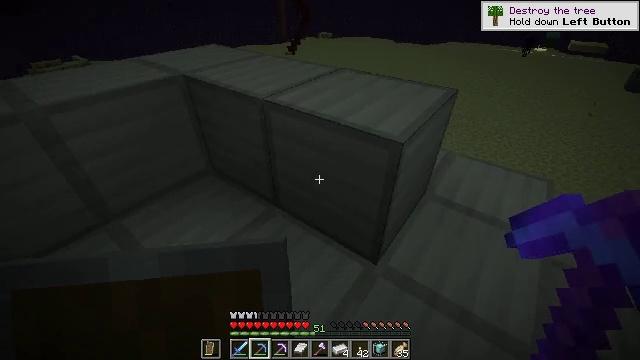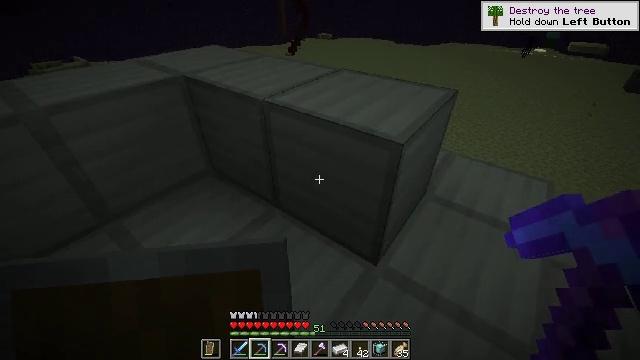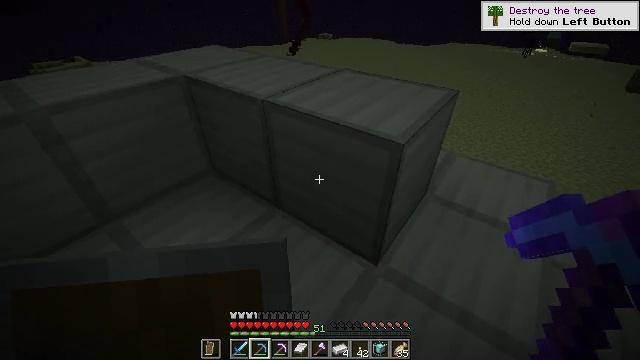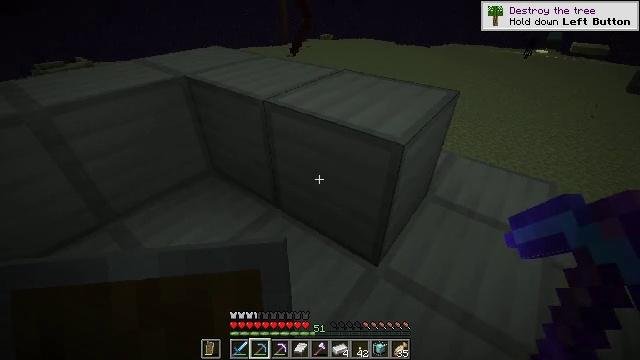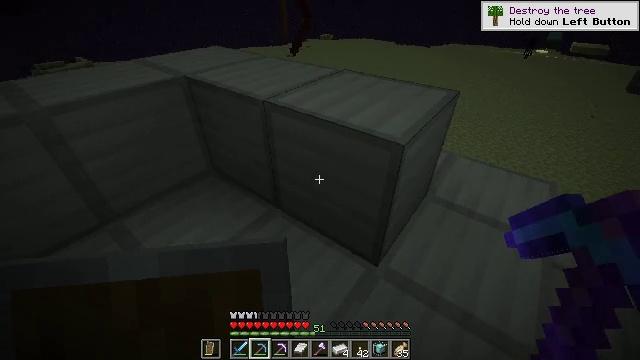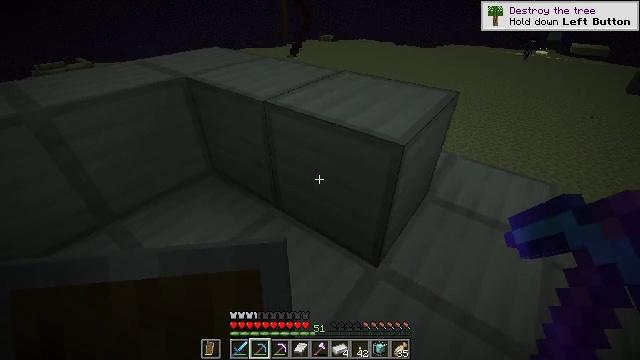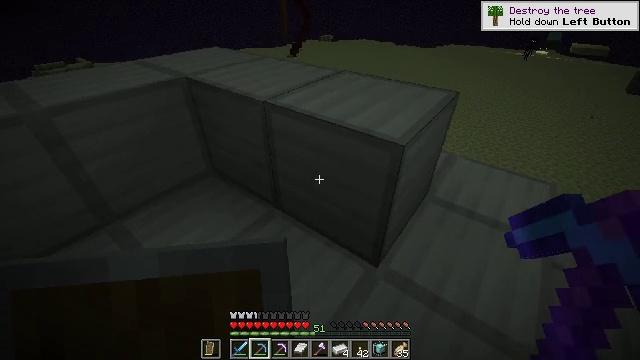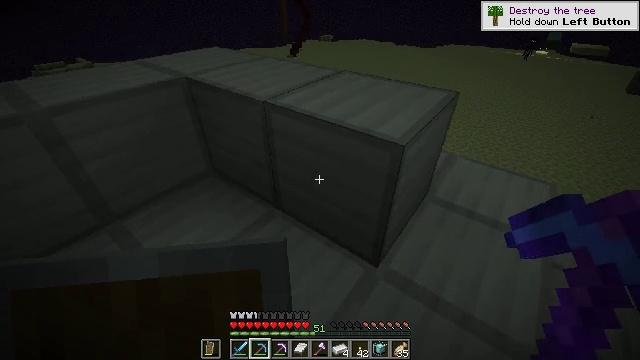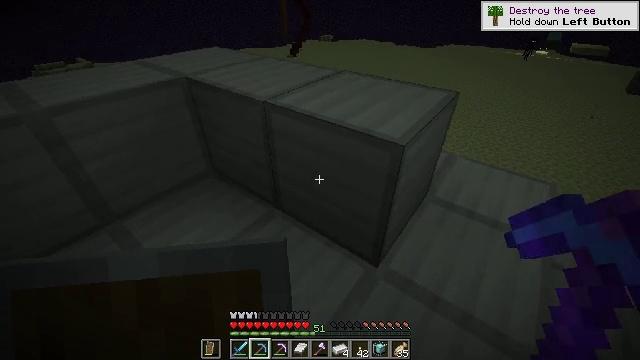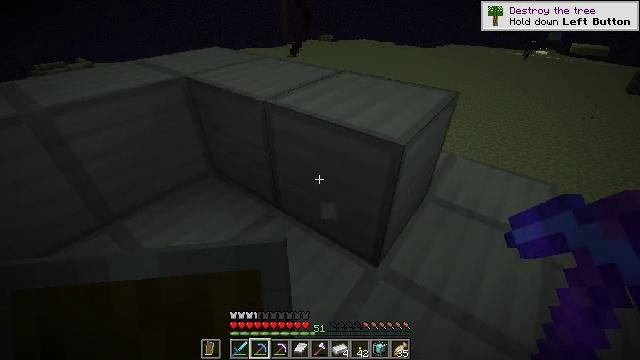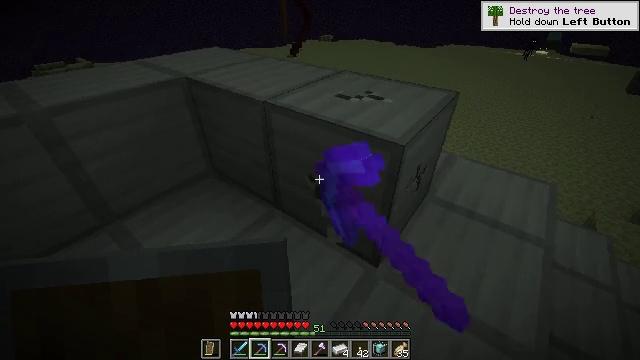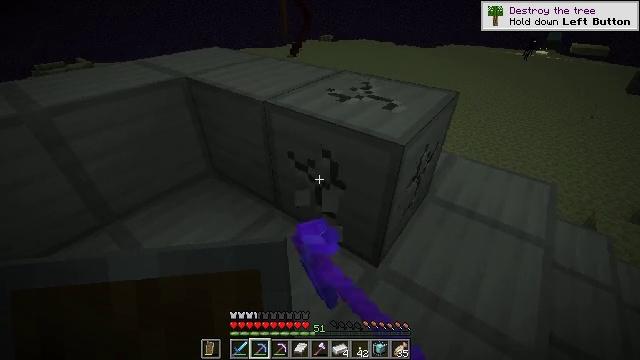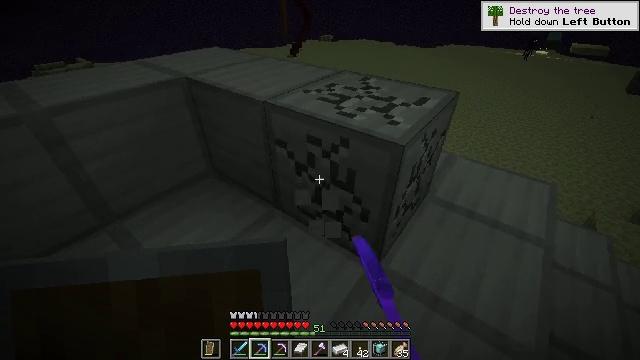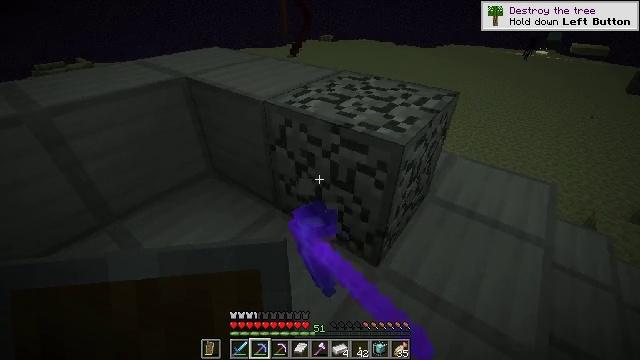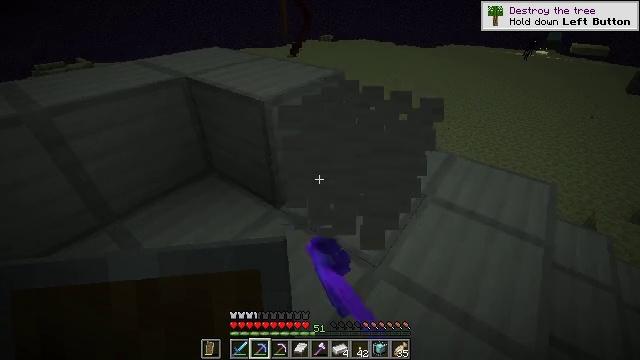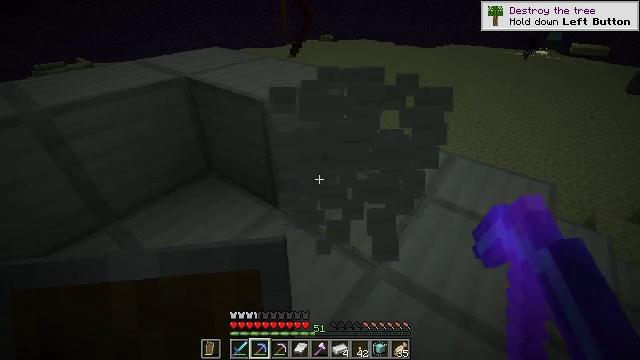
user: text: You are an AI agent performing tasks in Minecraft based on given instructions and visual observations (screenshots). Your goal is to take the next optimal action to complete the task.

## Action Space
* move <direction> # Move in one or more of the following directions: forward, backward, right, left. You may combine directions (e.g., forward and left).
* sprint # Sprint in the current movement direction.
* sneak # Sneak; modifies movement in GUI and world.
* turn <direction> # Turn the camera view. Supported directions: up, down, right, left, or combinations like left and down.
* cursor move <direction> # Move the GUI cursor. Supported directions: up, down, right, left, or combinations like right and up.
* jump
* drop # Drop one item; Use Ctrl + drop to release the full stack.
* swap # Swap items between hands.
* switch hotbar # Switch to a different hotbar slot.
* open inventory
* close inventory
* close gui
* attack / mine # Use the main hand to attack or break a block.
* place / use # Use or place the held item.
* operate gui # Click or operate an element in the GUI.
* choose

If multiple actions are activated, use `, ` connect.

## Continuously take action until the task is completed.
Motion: motion action
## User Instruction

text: Break the iron block.
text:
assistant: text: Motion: no_op
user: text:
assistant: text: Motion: no_op
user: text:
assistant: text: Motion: no_op
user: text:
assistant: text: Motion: no_op
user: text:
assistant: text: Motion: no_op
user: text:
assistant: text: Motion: no_op
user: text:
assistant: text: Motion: no_op
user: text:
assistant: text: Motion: no_op
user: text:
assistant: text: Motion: attack / mine
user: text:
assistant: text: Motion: attack / mine
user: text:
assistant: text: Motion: attack / mine
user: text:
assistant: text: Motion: attack / mine
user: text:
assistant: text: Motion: attack / mine
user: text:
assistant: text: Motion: attack / mine
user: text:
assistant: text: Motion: attack / mine
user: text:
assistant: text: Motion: attack / mine
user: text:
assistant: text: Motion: attack / mine
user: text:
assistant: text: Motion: move forward, attack / mine
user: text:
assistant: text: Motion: move forward, turn left, attack / mine
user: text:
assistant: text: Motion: move forward, turn left, attack / mine
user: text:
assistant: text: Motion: move forward, turn left and up, attack / mine
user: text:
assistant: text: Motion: move forward, turn left and up, attack / mine
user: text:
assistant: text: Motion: move forward, turn left and up, attack / mine
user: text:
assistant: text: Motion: attack / mine
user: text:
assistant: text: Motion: attack / mine
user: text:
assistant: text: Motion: attack / mine
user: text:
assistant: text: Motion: attack / mine
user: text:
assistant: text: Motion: attack / mine
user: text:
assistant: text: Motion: attack / mine
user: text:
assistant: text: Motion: attack / mine